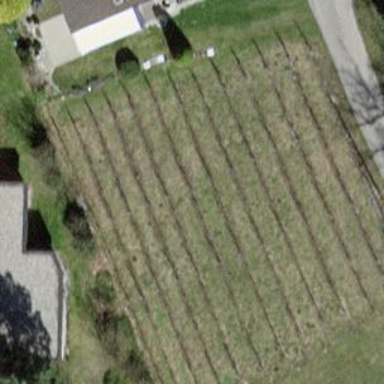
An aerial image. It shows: Beautiful vineyard in the countryside.